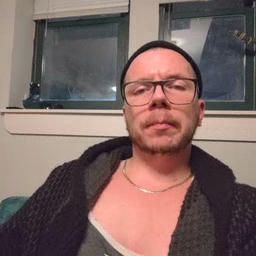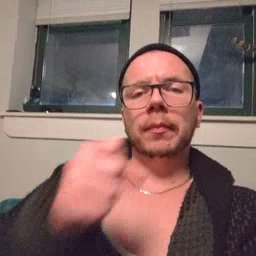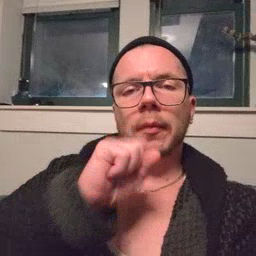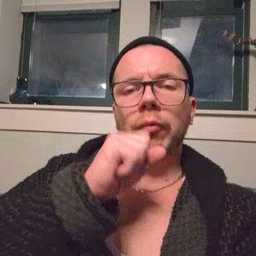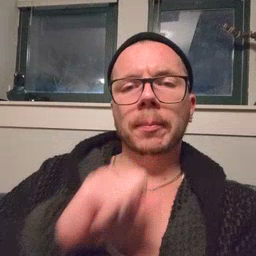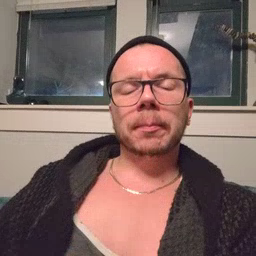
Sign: icecream